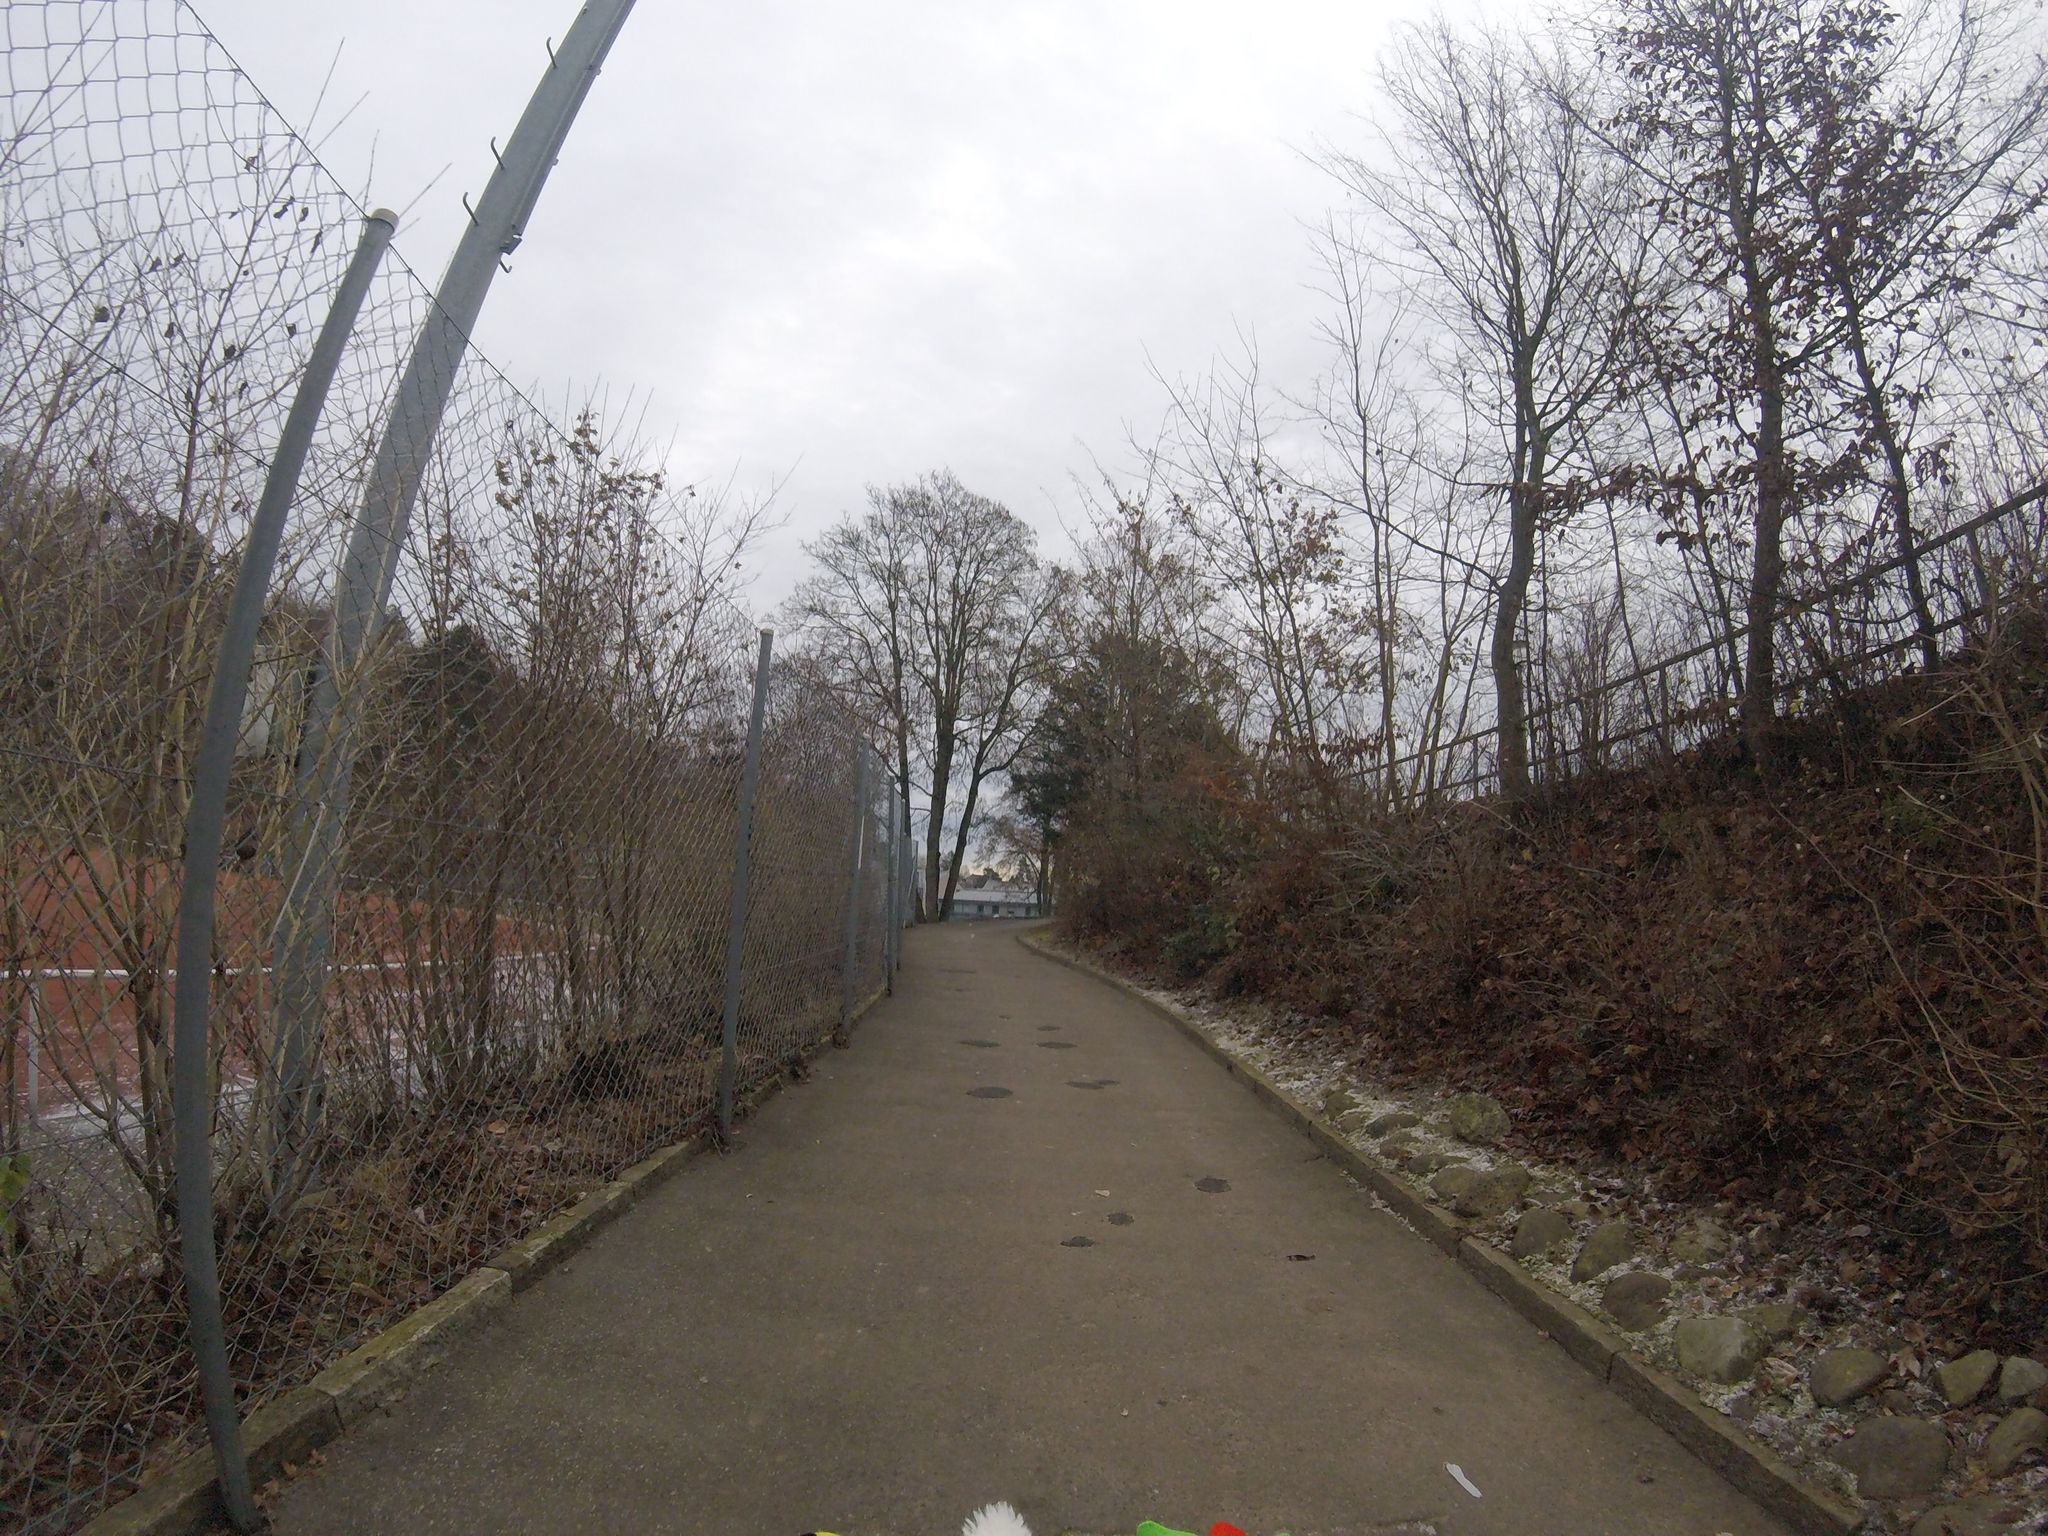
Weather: cloudy
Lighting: day
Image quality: slightly poor
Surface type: walking surface
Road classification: path
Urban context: urban centre
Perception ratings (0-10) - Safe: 3.11, Lively: 1.99, Beautiful: 7.27, Boring: 9.13, Depressing: 2.92, Wealthy: 1.35